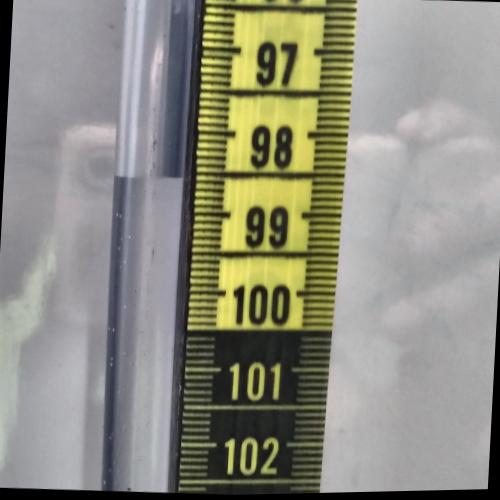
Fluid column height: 98.6 cm